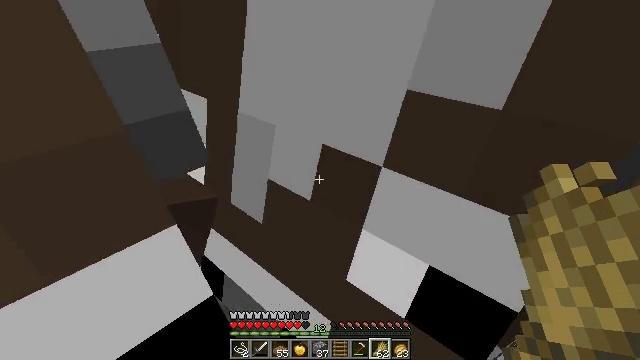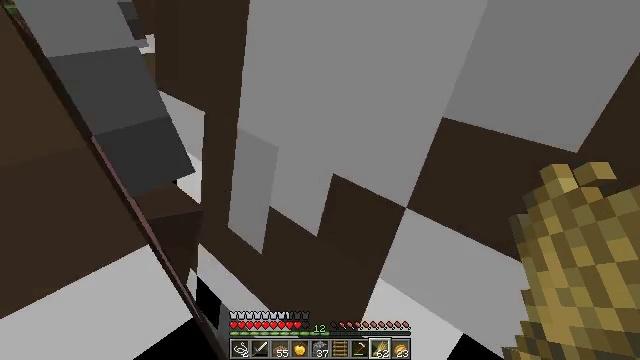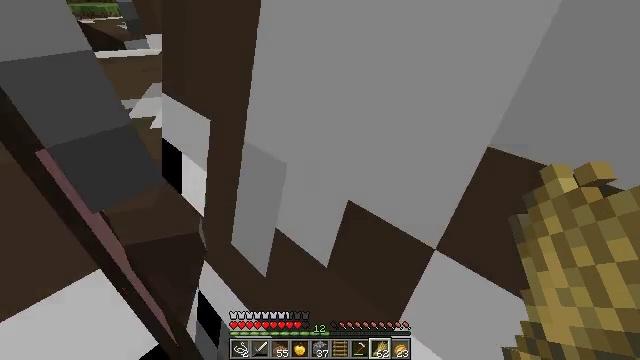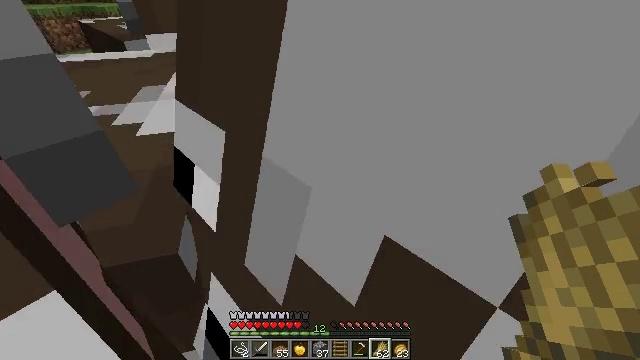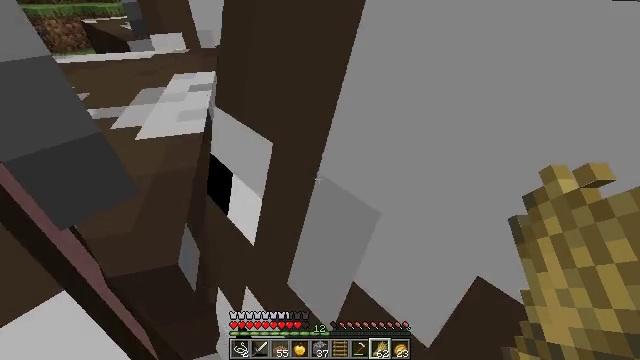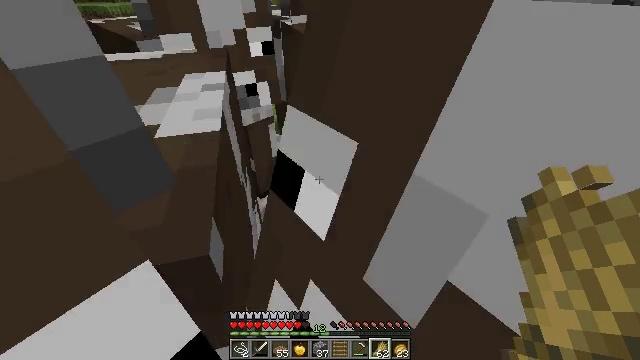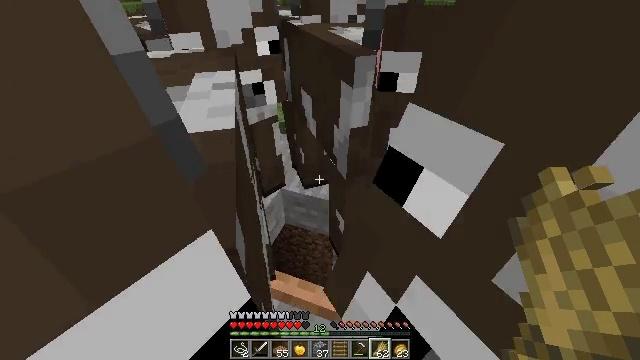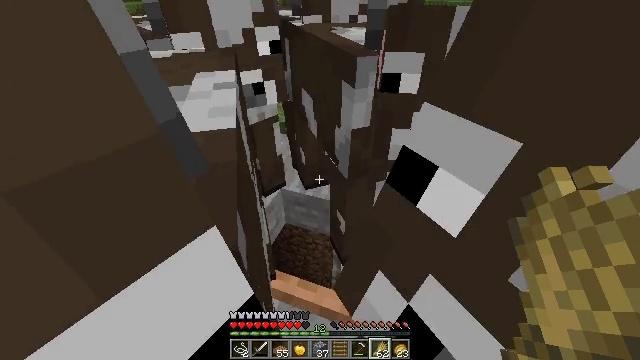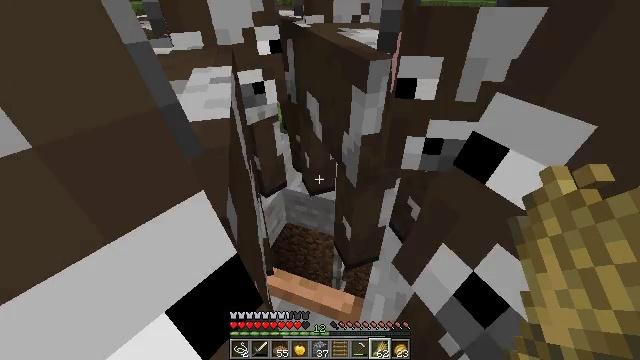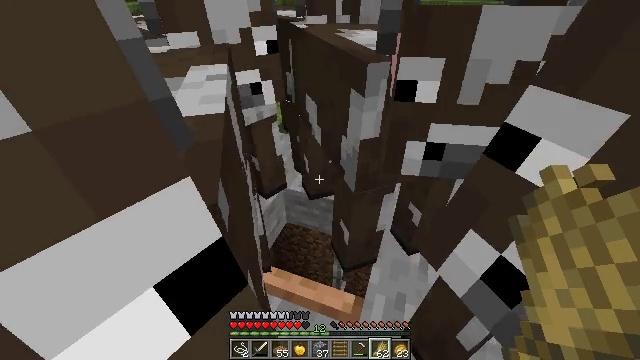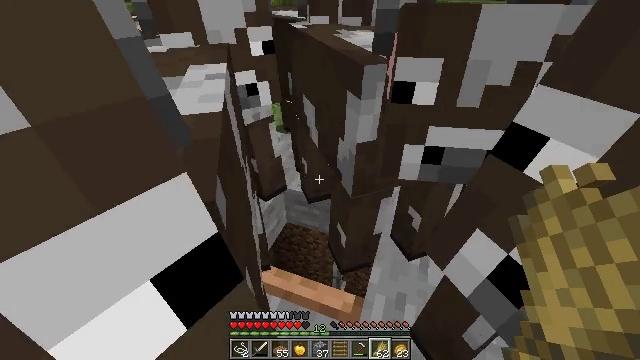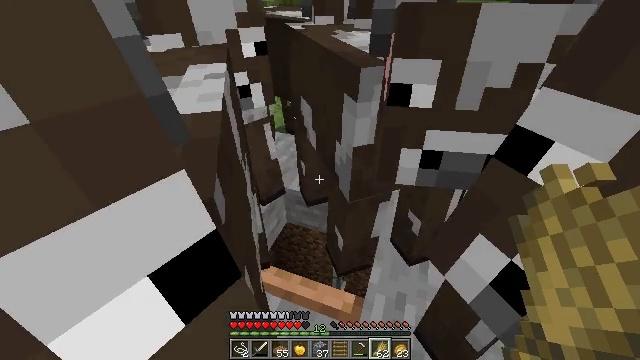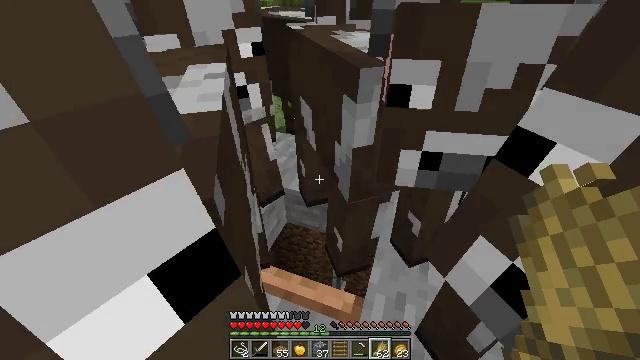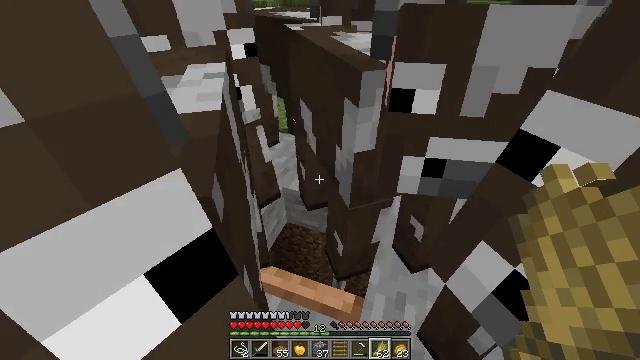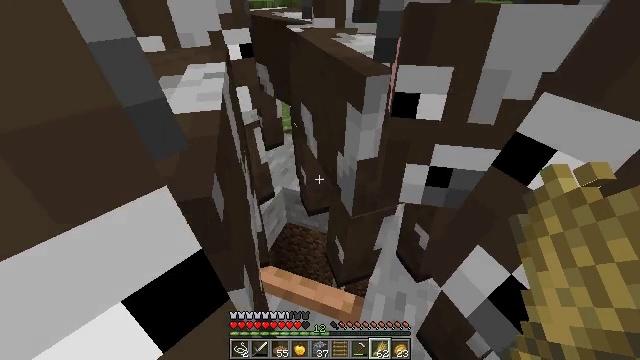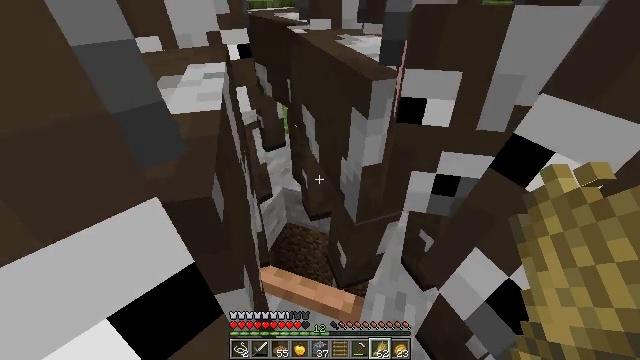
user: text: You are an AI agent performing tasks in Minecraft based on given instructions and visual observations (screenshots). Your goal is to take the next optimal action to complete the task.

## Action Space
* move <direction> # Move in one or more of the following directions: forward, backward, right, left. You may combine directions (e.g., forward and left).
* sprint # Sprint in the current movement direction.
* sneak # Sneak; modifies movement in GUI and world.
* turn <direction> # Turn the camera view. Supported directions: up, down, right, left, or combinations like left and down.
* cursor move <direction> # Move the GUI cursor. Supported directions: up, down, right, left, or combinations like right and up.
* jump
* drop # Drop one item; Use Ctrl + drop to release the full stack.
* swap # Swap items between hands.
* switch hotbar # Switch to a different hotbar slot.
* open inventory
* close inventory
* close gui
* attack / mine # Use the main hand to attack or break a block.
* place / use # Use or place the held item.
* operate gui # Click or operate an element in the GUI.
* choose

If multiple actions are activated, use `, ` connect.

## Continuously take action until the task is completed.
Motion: motion action
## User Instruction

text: Gather the jungle trapdoor by mining it.
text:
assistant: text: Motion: no_op
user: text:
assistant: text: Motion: no_op
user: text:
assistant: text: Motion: no_op
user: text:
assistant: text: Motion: no_op
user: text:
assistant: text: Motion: no_op
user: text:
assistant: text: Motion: no_op
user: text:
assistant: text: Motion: no_op
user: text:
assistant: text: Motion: no_op
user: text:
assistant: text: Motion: no_op
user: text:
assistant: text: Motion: no_op
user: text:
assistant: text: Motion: no_op
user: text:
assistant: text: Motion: no_op
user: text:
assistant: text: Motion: no_op
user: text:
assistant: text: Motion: no_op
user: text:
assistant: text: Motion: no_op
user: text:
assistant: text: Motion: no_op
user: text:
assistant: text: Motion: no_op
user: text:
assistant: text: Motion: no_op
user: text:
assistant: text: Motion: no_op
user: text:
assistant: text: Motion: no_op
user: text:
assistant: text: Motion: no_op
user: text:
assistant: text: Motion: no_op
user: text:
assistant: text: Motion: no_op
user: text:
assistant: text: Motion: no_op
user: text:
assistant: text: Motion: no_op
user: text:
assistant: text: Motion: no_op
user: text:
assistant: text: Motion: no_op
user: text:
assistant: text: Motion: no_op
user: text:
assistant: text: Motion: no_op
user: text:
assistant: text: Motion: no_op